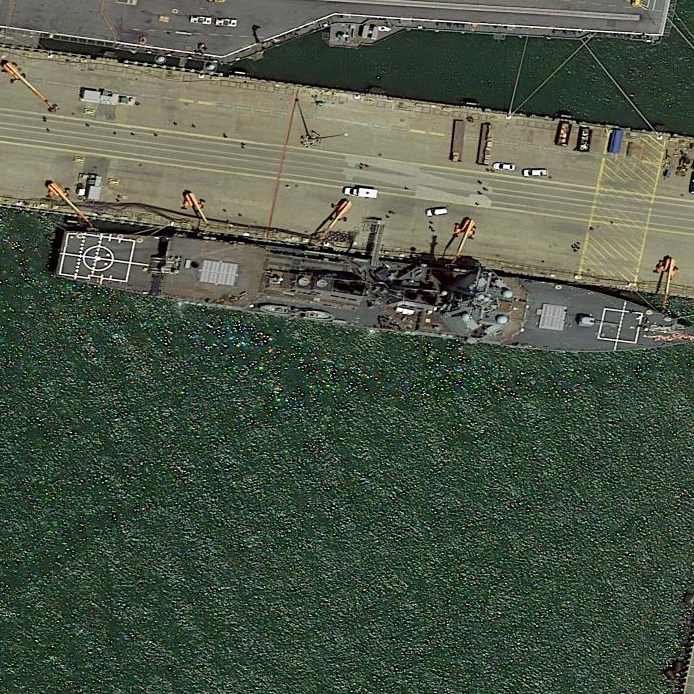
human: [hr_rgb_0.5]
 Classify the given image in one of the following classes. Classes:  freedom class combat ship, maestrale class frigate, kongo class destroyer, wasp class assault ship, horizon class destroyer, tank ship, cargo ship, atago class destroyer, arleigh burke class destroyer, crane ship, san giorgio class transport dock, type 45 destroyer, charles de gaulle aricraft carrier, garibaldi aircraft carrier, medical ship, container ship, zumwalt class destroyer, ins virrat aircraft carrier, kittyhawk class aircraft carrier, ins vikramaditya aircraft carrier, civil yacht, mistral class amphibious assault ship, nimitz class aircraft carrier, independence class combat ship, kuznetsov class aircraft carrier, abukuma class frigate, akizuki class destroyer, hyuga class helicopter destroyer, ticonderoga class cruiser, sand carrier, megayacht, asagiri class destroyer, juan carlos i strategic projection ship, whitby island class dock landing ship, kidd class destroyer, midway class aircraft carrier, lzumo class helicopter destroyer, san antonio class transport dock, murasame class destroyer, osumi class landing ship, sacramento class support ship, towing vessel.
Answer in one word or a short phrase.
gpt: Arleigh Burke class destroyer